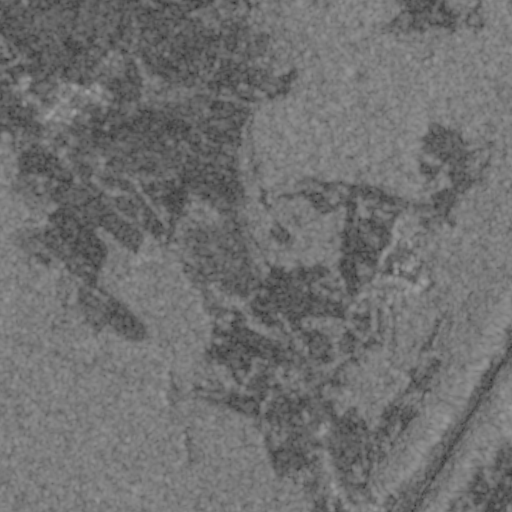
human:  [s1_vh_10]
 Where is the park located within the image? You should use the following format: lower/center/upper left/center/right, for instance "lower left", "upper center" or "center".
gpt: The park is located in the lower center of the image.
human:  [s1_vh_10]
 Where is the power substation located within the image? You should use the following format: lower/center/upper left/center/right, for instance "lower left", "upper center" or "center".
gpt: The power substation is located in the center right of the image.
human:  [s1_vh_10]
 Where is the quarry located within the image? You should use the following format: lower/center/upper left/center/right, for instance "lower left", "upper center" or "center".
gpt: The quarry is located in the center right of the image.
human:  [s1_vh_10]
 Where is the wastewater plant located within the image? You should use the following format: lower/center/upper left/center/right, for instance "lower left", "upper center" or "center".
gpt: The wastewater plant is located in the lower center of the image.
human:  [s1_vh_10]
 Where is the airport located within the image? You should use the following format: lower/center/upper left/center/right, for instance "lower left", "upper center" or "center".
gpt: There is no airport in the image.

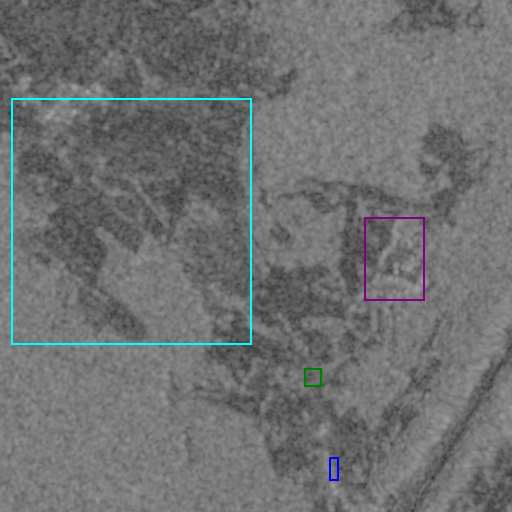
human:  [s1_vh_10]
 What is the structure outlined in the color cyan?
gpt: The structure outlined in cyan is a crop field.
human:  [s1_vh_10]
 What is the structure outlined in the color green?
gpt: The structure outlined in green is a park.
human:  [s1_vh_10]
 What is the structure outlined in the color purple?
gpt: The structure outlined in purple is a quarry.
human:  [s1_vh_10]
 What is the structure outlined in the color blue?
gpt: The structure outlined in blue is a wastewater plant.
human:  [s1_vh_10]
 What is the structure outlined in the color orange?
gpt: There is no orange outline.